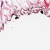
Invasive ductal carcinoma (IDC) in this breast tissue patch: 0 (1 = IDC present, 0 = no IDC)